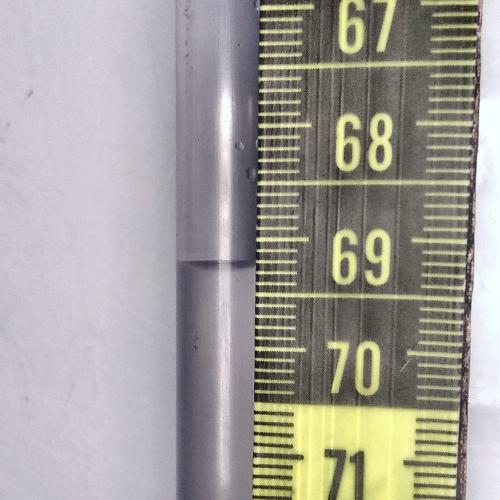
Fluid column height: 69.2 cm